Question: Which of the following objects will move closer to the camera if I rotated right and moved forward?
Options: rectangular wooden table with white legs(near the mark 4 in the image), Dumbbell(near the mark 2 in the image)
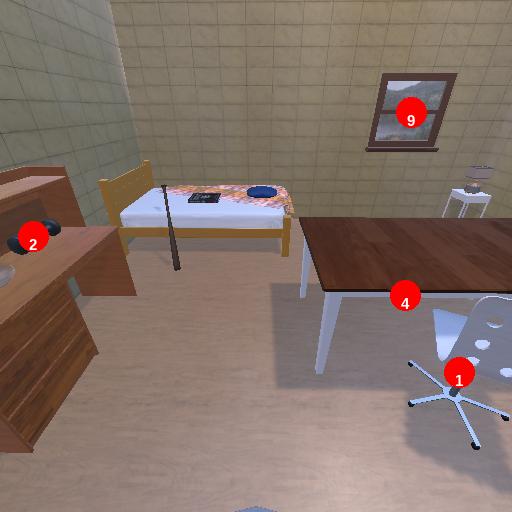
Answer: rectangular wooden table with white legs(near the mark 4 in the image)